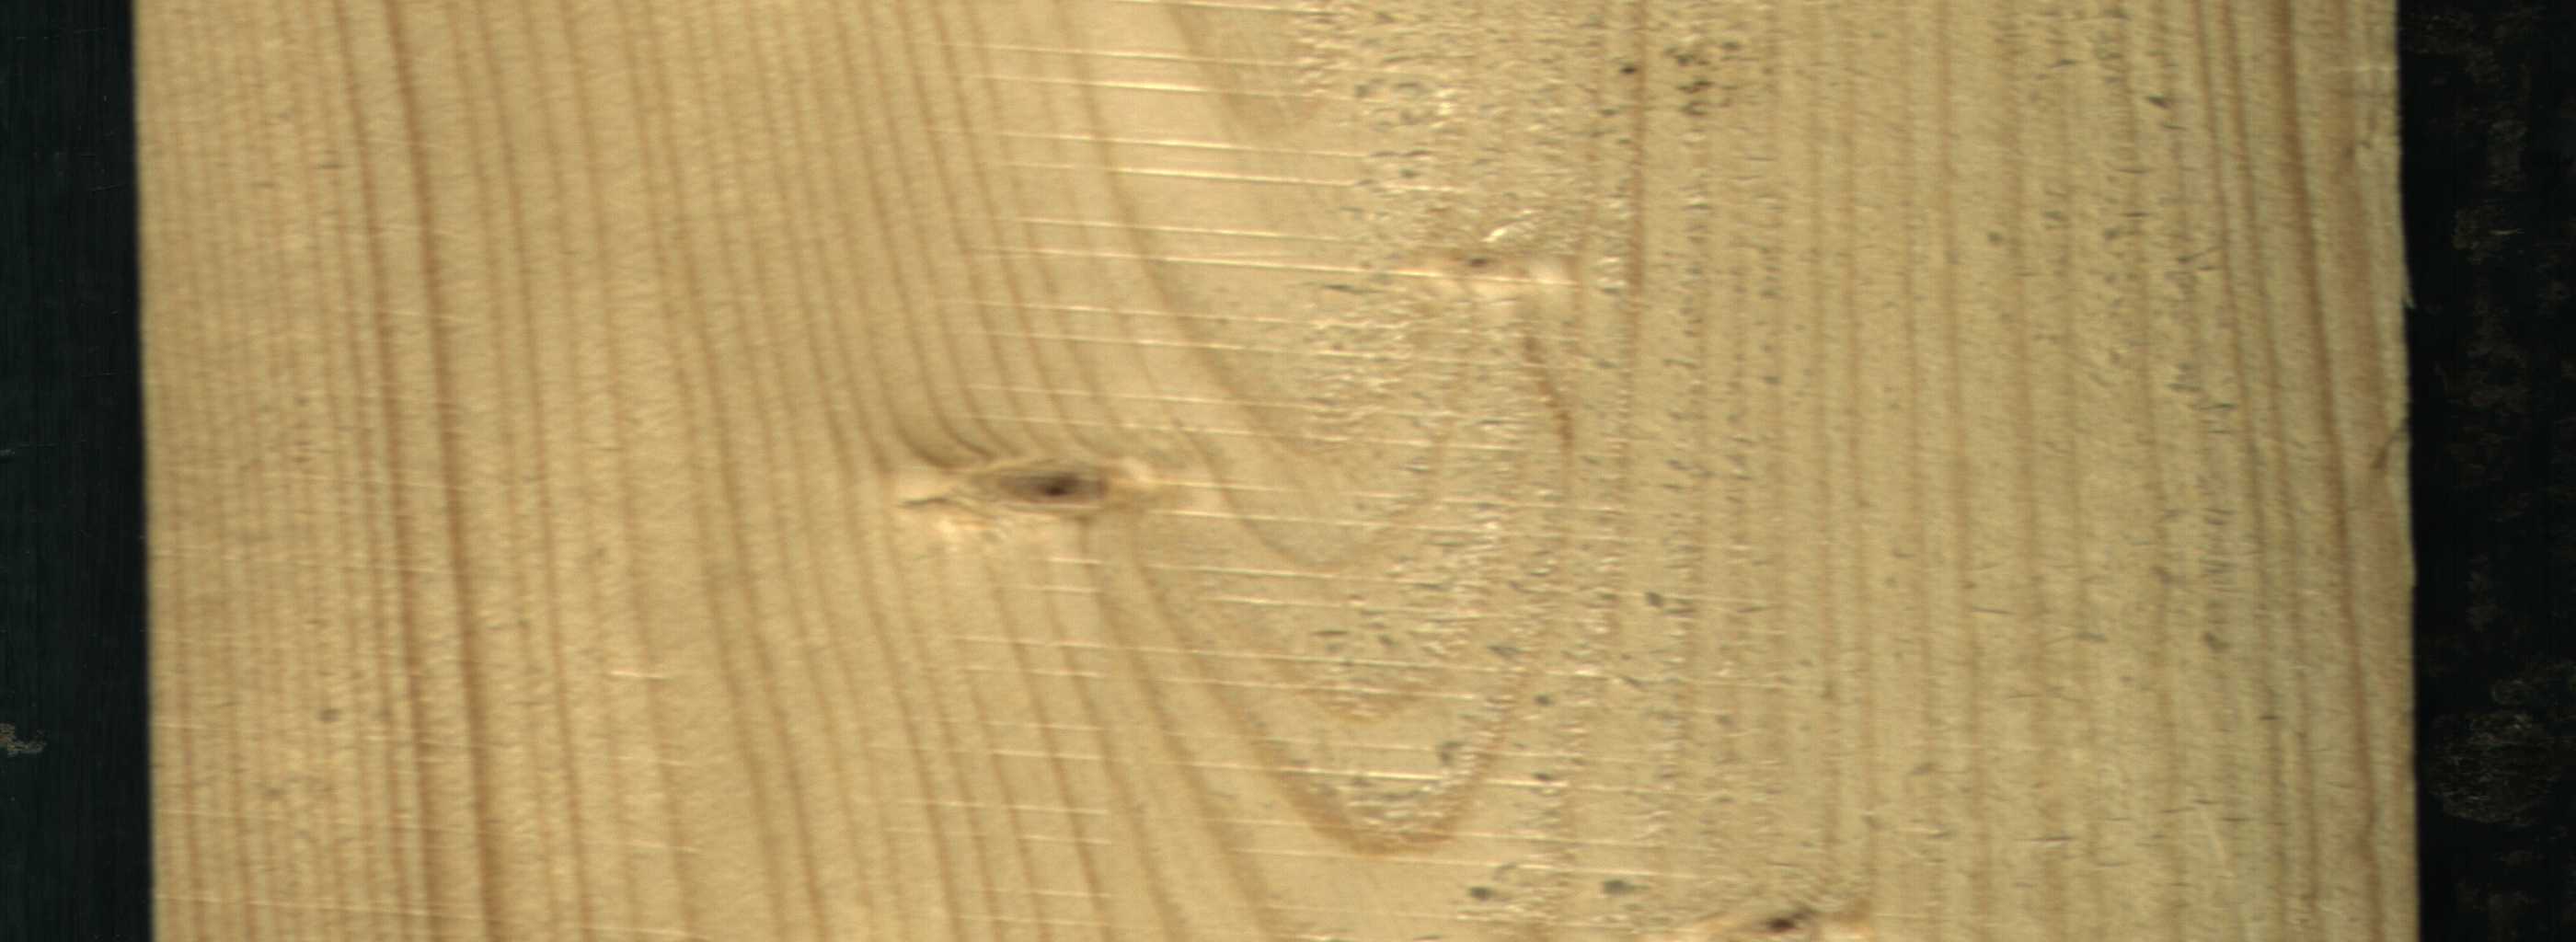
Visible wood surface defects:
Live_Knot